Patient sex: M
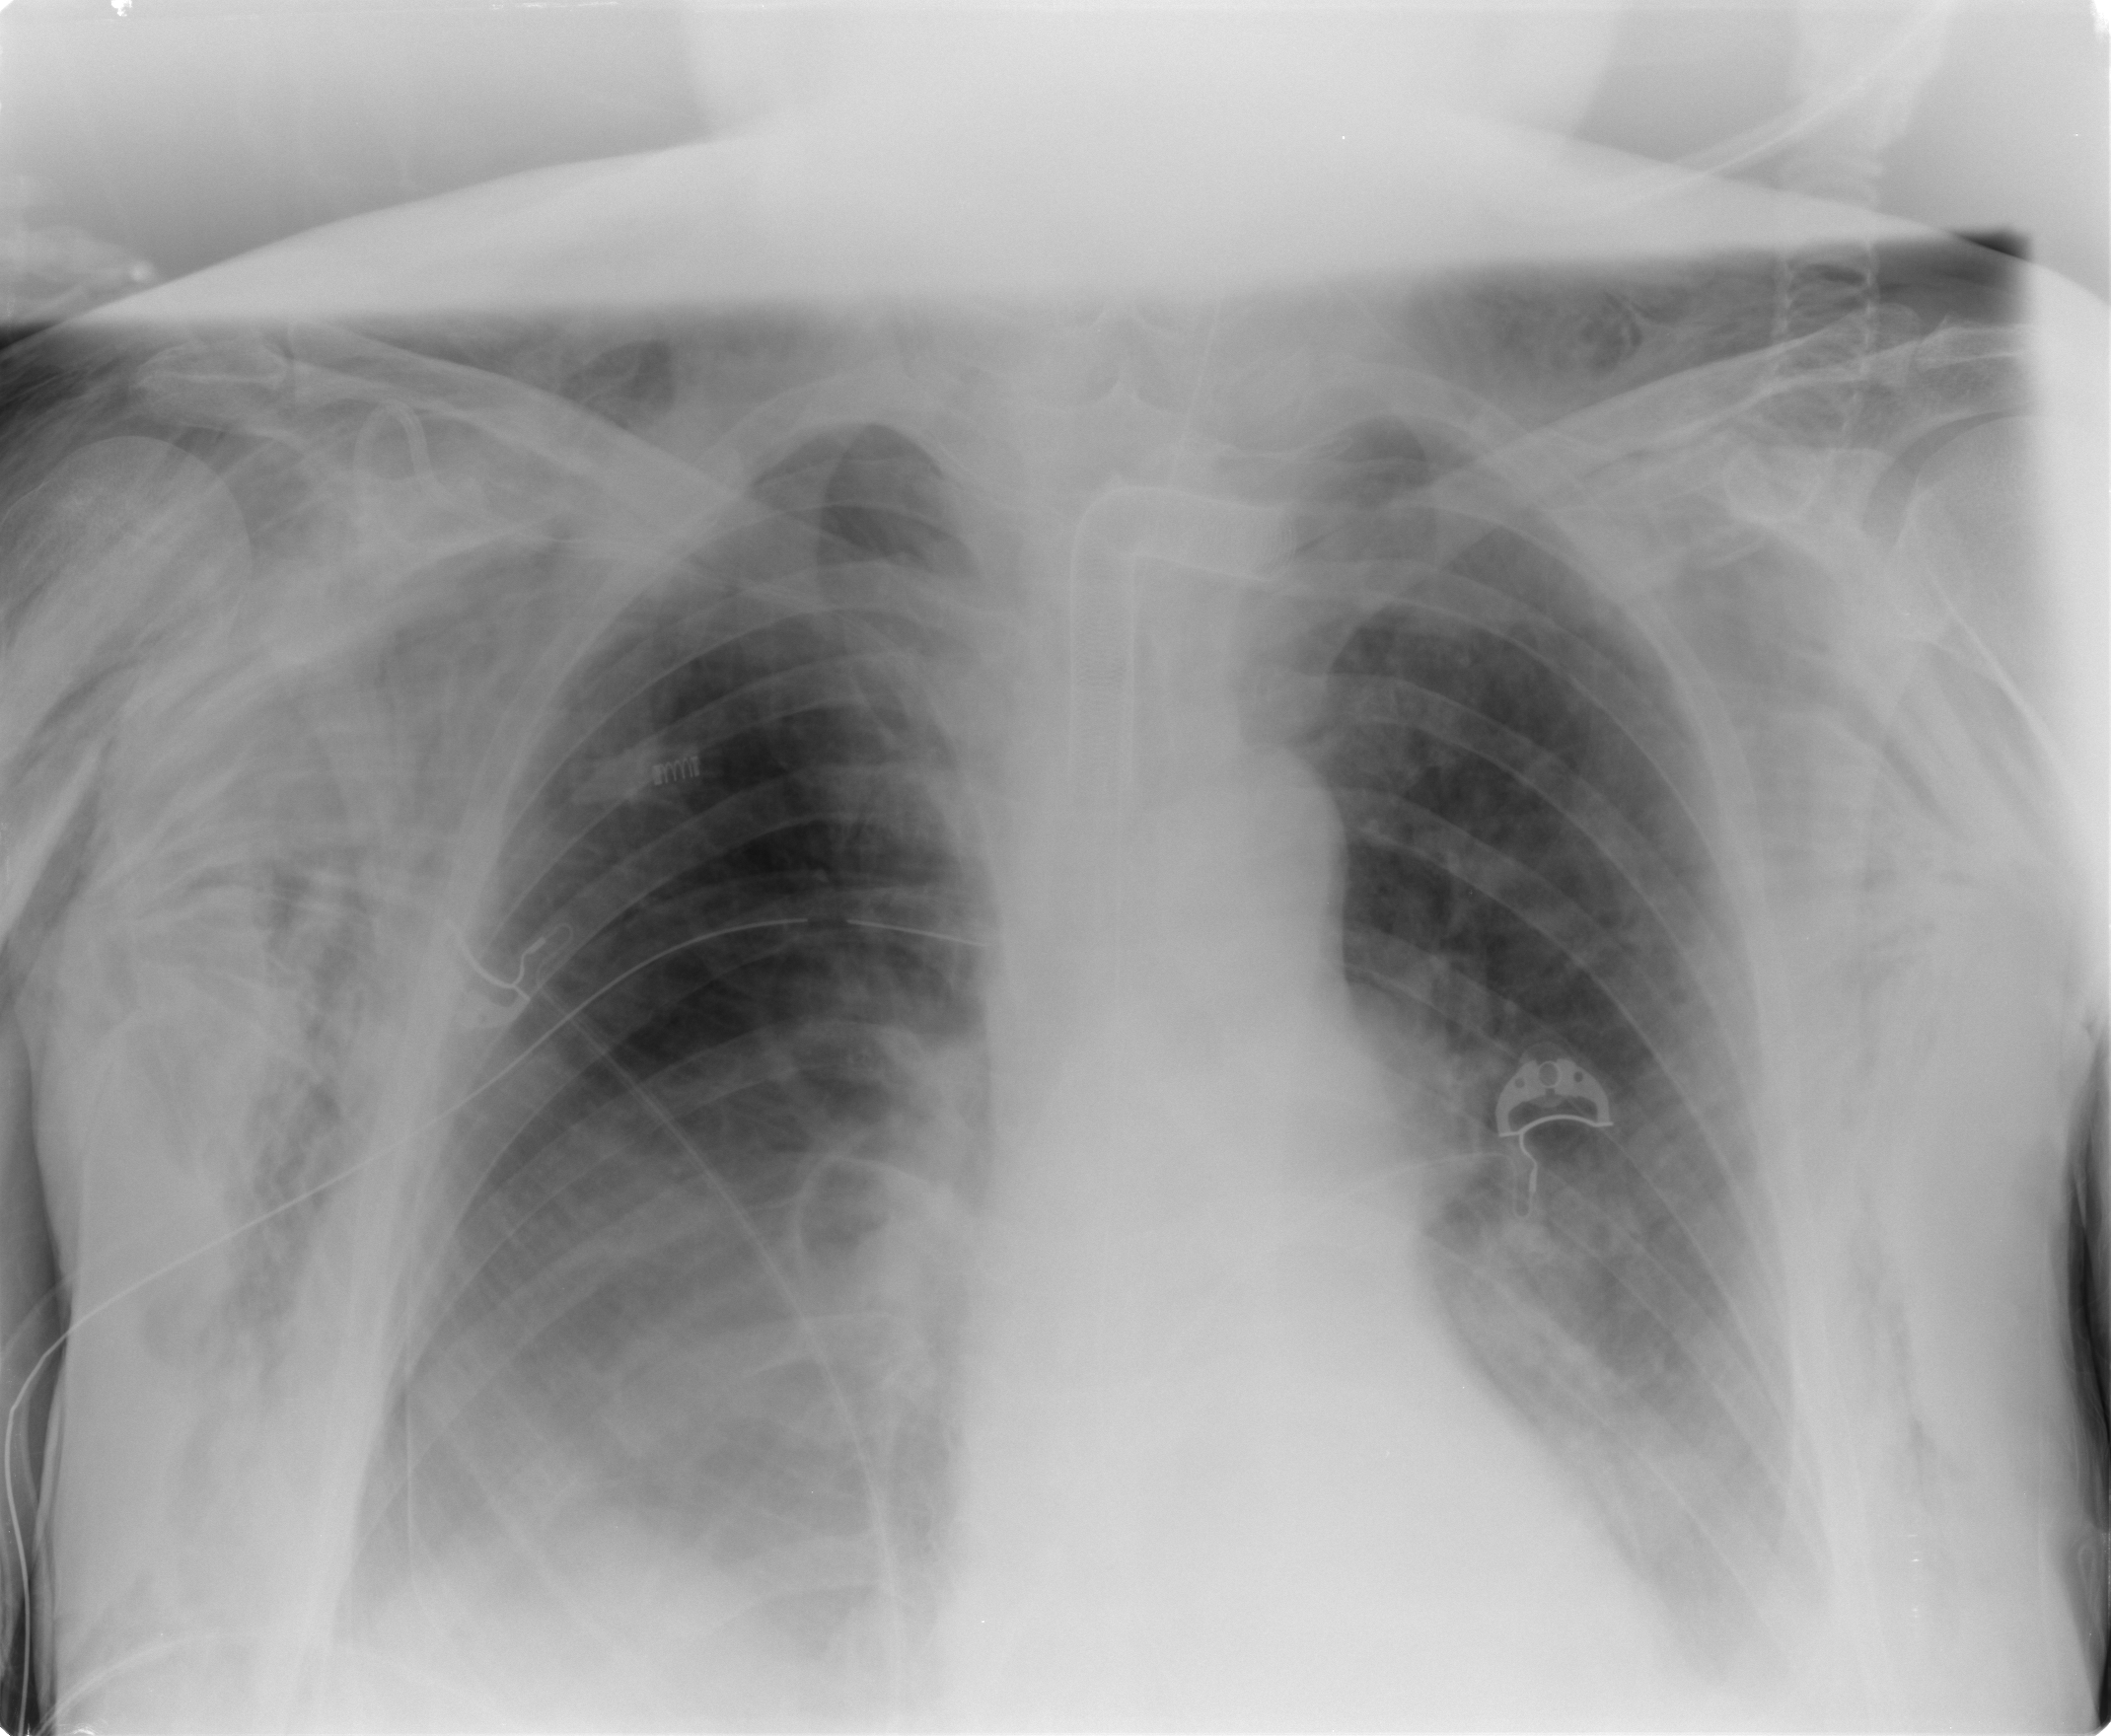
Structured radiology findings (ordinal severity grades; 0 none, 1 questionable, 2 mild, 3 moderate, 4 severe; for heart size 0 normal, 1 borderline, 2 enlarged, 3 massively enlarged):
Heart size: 0
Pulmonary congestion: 2
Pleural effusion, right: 2
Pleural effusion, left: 2
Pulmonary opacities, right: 0
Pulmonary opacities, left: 0
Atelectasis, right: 2
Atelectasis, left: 2